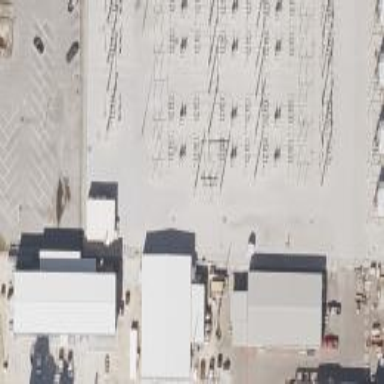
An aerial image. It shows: Industrial power substation enclosed by fence.